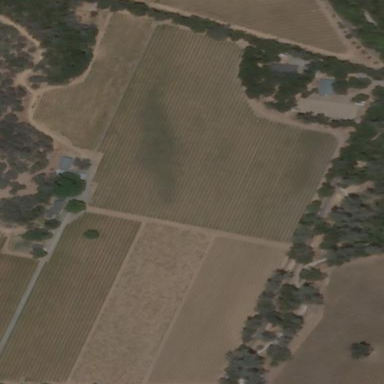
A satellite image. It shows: Vineyard with wine grapes as the main crop.